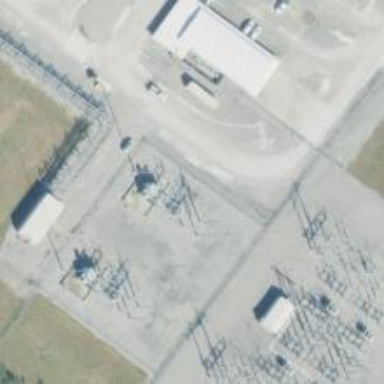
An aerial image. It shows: Switch used for power control.